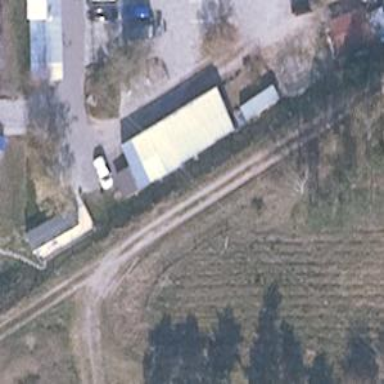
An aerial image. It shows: Abandoned historic railway track with dirt surface of grade3.